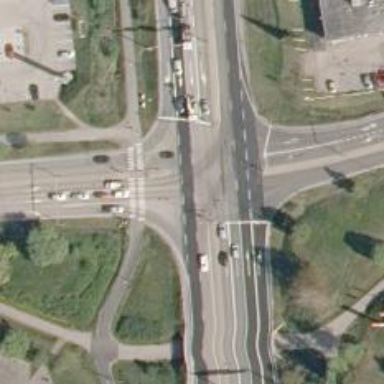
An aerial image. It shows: Primary highway with asphalt surface and junction.